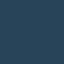
Land use / land cover class: SeaLake